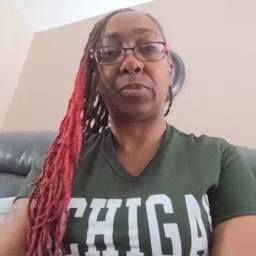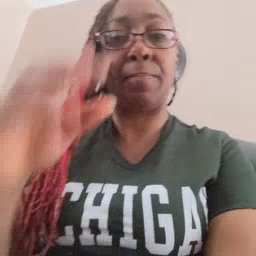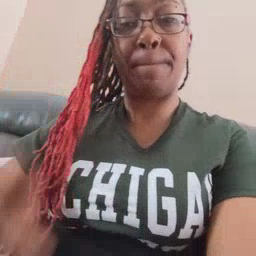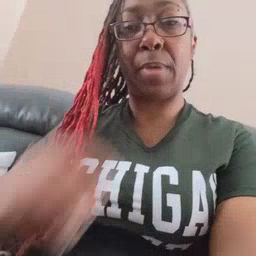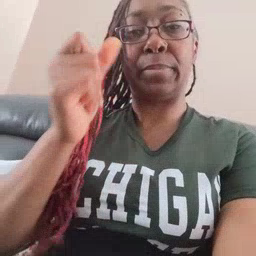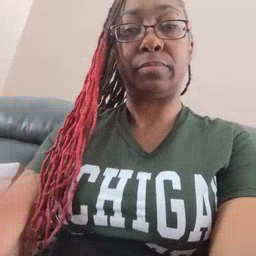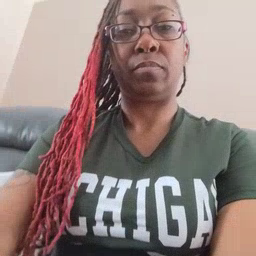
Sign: puppy